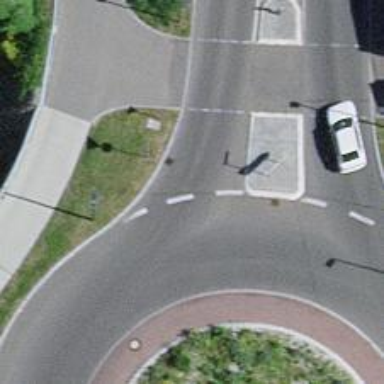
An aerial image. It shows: Road with "give way" sign.